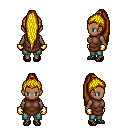
a pixel art fantasy rpg character, female body template, human, dark skin, brown tunic, teal pants, blonde extra-long topknot hairstyle, gold gloves, ghillies, four views (front, back, left, right), 2x2 character sprite sheet, small pixel art, hard edges, no anti-aliasing